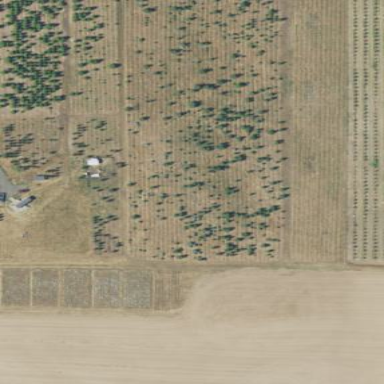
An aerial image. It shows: Orchard.